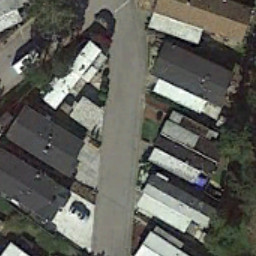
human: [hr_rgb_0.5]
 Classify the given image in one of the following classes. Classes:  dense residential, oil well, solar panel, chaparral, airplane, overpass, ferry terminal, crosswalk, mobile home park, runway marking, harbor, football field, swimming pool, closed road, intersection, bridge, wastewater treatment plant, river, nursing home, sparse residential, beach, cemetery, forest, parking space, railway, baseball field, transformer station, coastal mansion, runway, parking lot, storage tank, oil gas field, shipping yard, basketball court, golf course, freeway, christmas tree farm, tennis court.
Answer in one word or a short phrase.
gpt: mobile home park